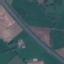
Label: Highway